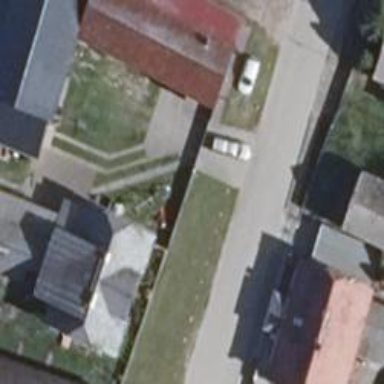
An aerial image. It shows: House with multiple parts.